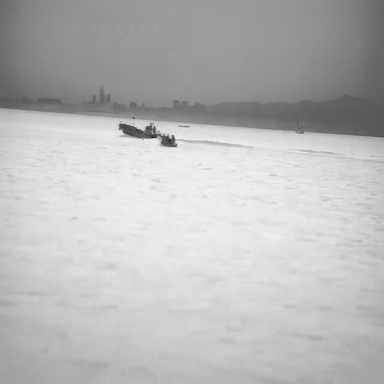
There are four bulk_carriers in the infrared image.